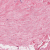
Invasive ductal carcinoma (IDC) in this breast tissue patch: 0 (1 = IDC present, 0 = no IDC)